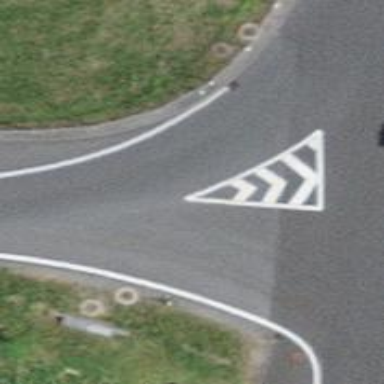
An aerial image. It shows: Secondary link road.